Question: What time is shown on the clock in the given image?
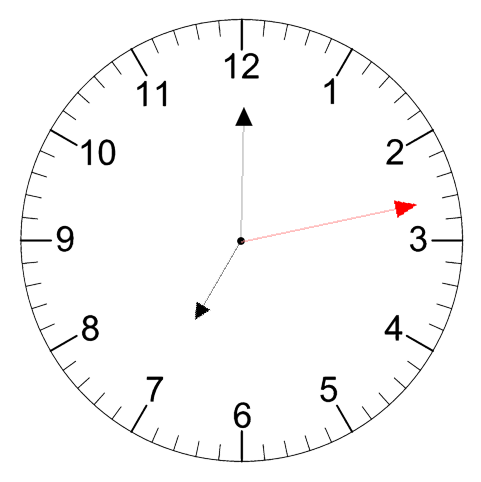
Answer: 07:00:13